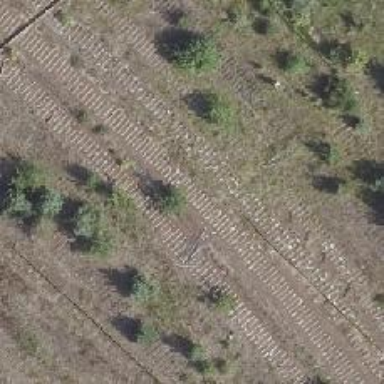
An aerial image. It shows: Abandoned railway.